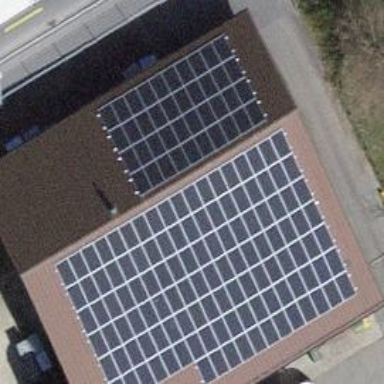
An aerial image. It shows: Solar power generator.